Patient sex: M
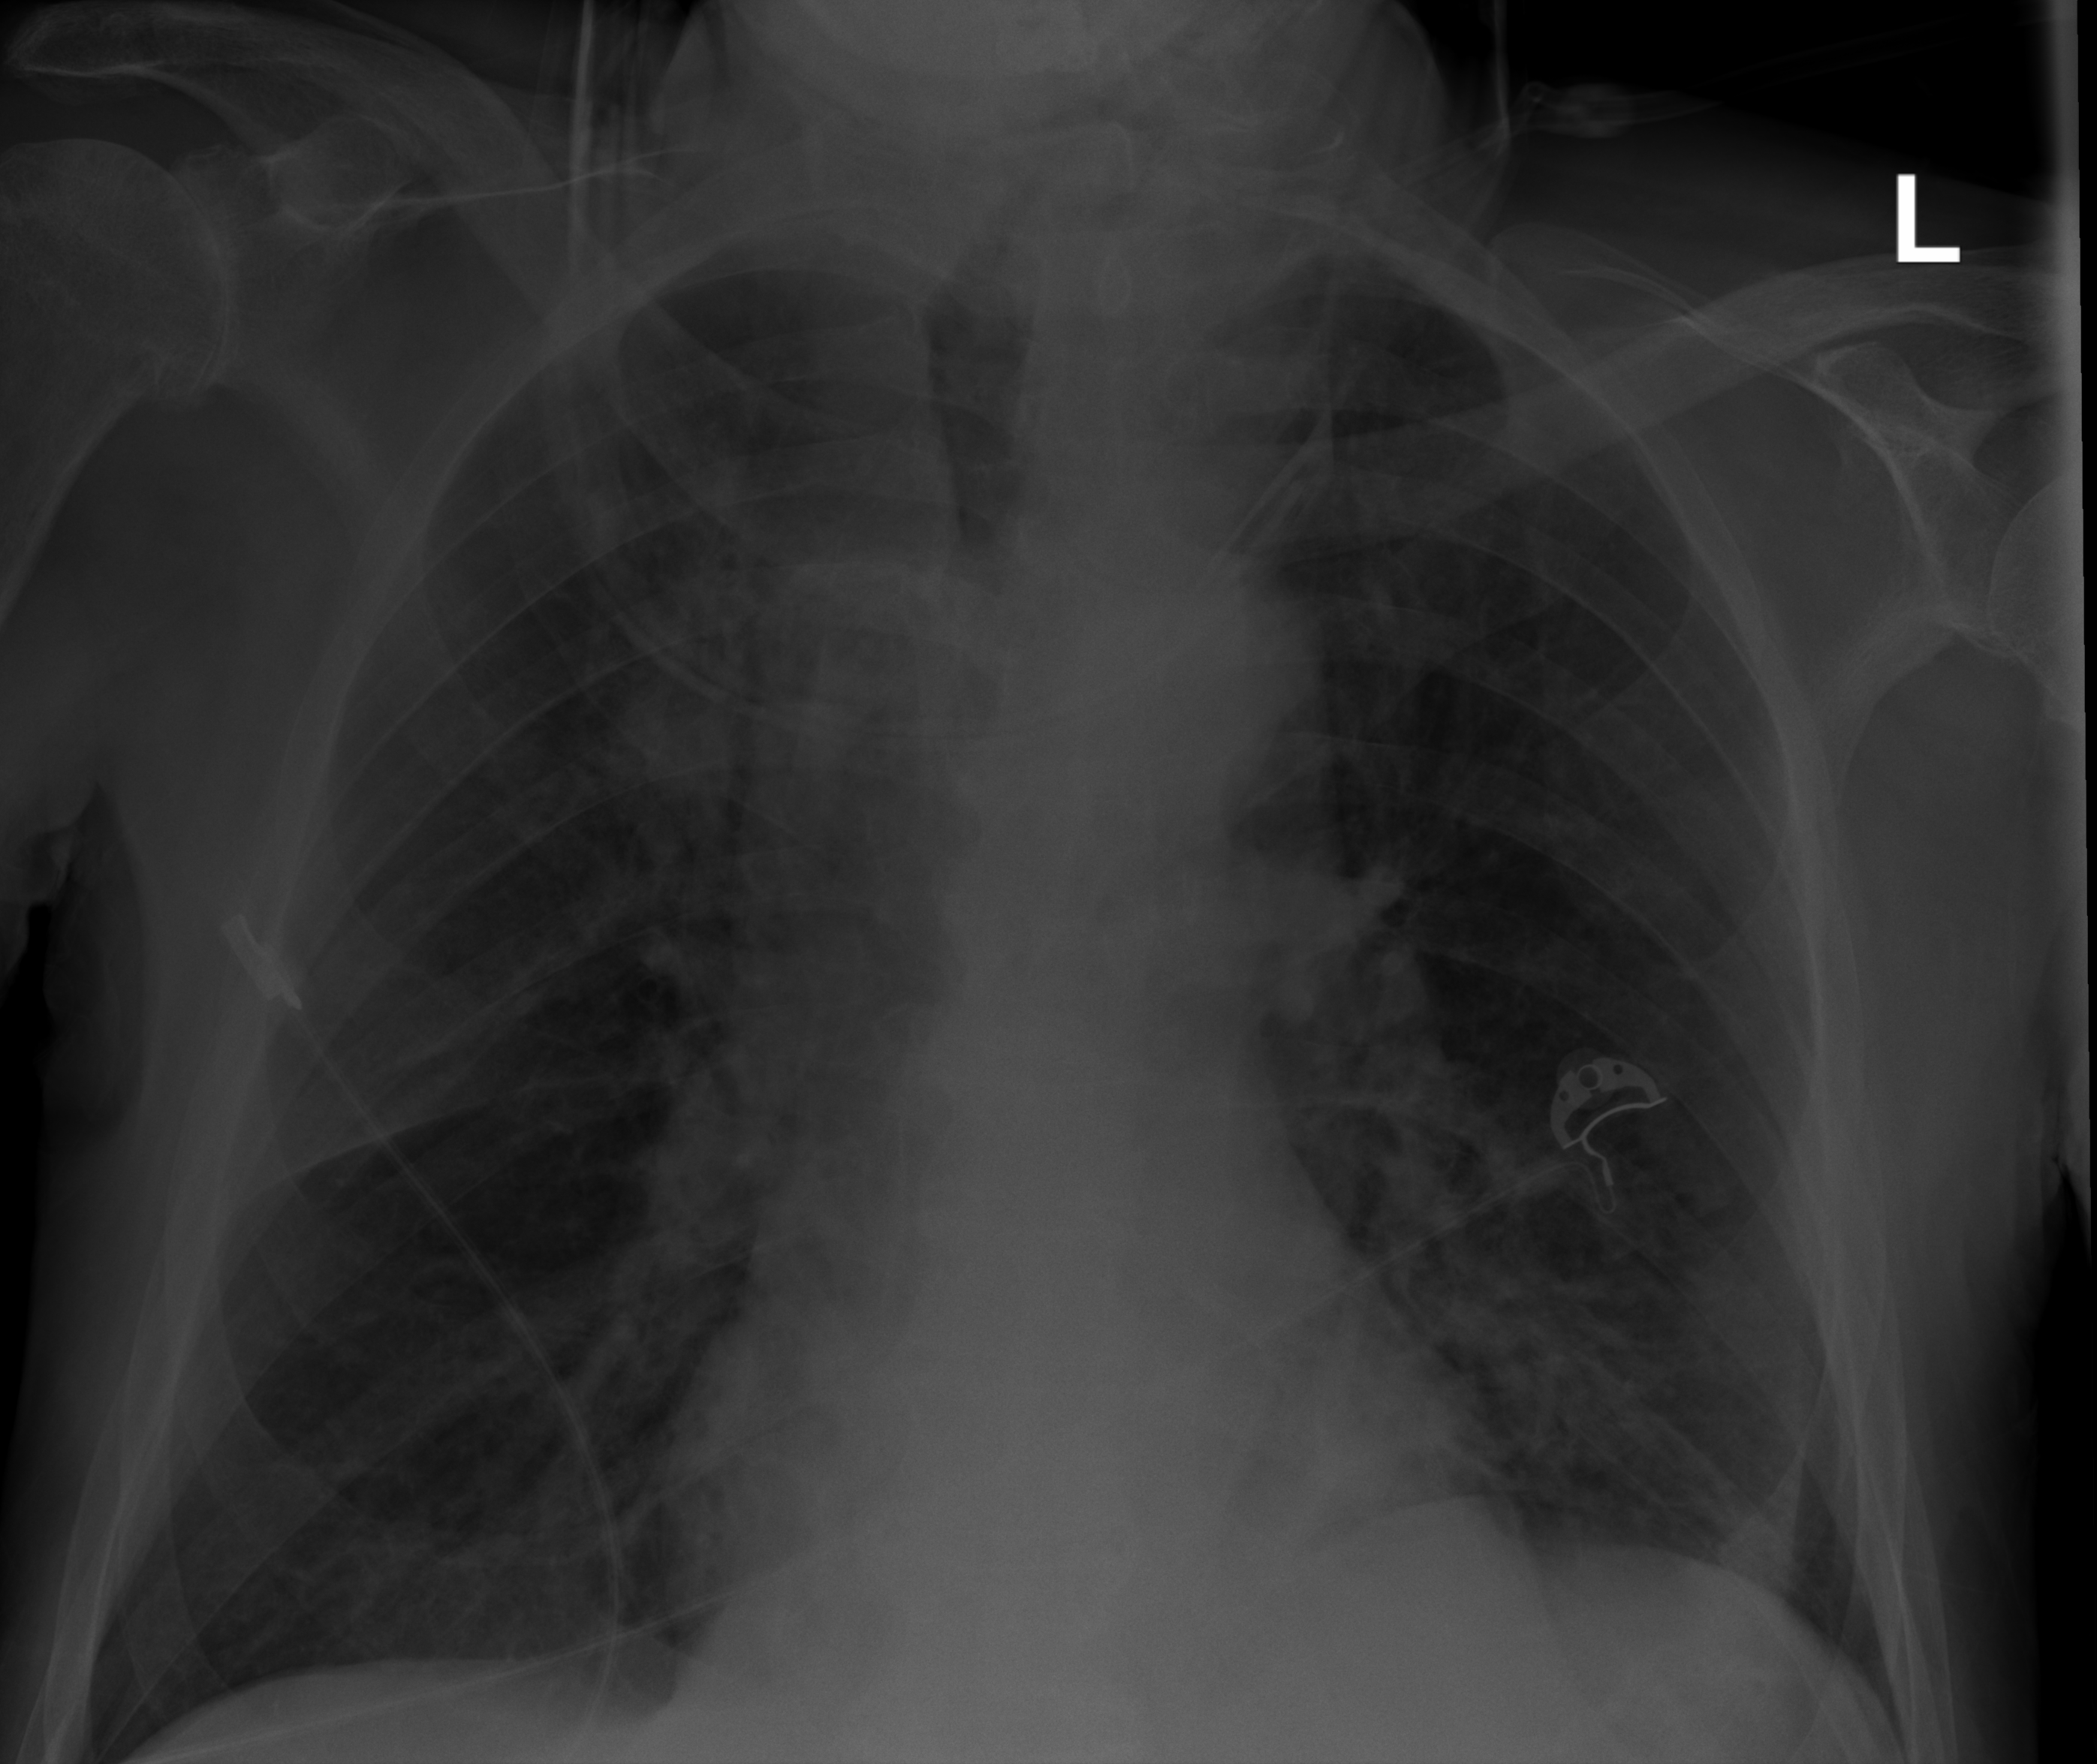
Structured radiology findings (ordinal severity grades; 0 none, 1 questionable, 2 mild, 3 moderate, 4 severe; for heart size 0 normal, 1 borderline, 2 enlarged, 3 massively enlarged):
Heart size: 0
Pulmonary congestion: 2
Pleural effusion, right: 0
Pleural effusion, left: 0
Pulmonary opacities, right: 0
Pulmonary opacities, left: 0
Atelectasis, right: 2
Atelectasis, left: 2